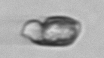
Label: Katodinium_or_Torodinium